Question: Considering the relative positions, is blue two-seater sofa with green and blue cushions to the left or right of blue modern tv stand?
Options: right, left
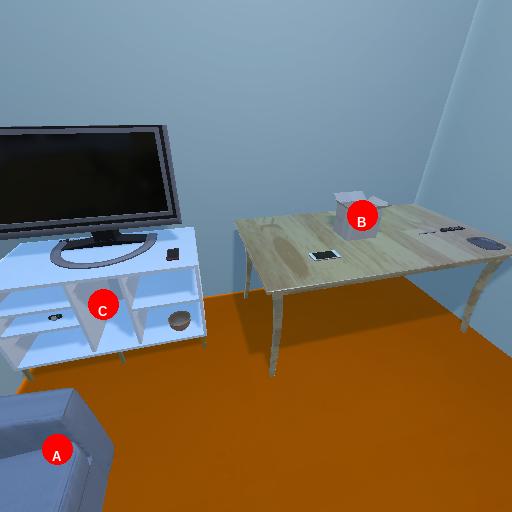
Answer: right